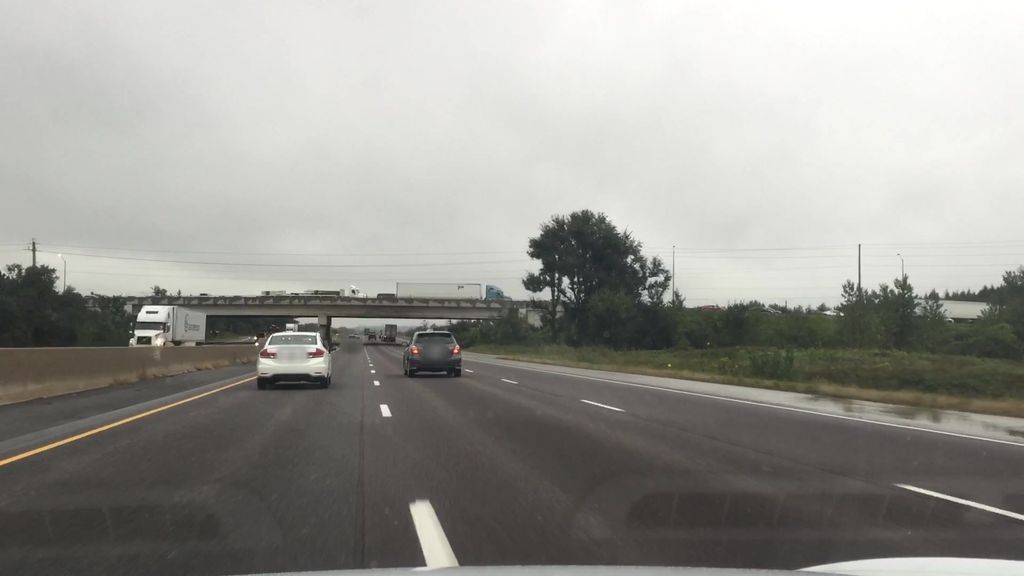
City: kitchener-waterloo